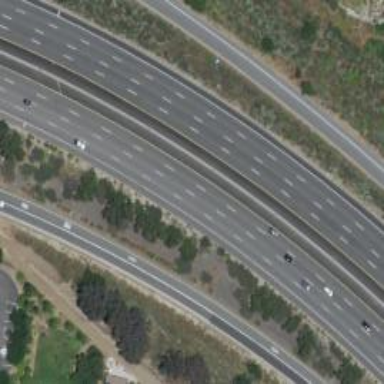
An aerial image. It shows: Motorway.